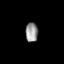
Tissue: prostate
Cell type: T cells
Senescence score: 0.2797
Nuclear area (px): 237
Mean DAPI intensity: 149.494